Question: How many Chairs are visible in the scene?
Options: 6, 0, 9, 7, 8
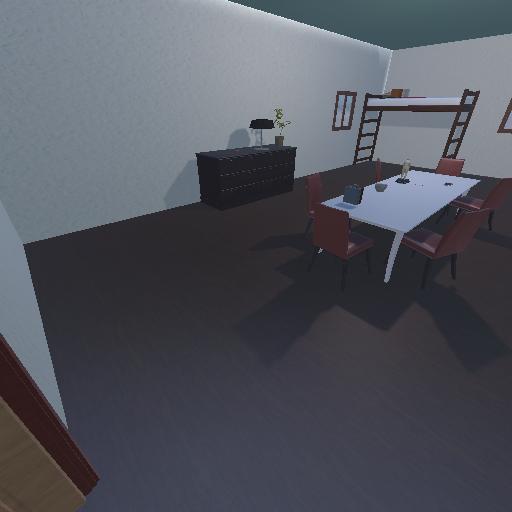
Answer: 6